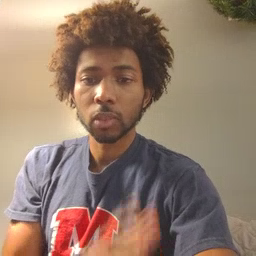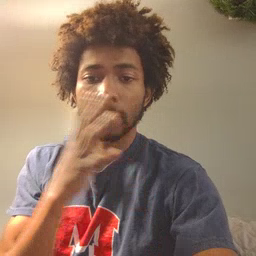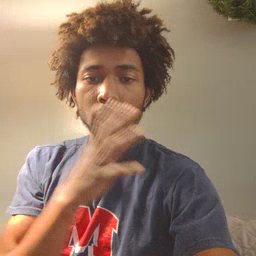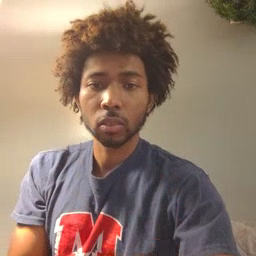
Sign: farm